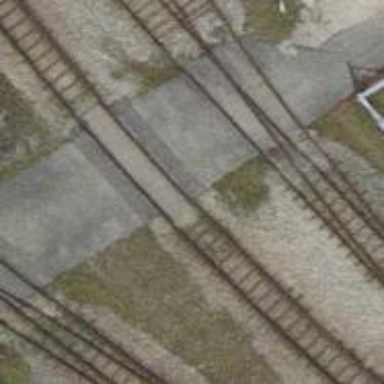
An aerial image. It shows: Level crossing along the railway.